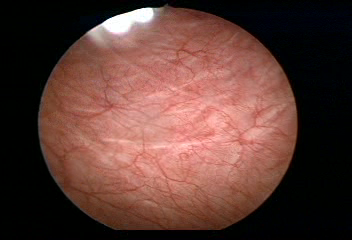
Modality: WLC
Class: Normal mucosa
Bladder cancer association: No